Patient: sex F, age 33
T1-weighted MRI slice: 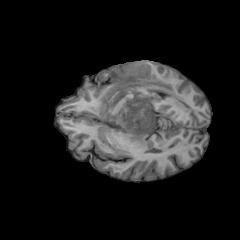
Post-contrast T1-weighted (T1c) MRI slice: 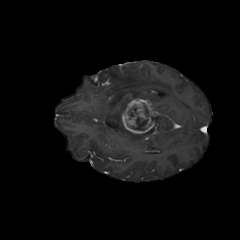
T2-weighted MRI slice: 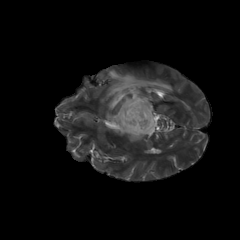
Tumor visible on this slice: yes
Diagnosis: Glioblastoma, IDH-wildtype
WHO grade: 4